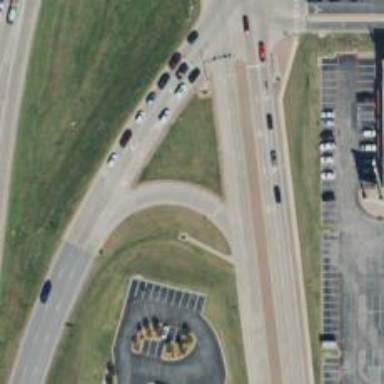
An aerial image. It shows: Secondary link road with asphalt surface.